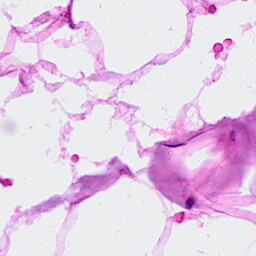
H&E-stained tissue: Breast